Question: In my game, you can click on the orange box (it's supposed to represent a monster). Upon clicking, a green line will be appended to the characters div. For example for a better explanation:

This is the code I'm using to generate the line:
'''
l = document.createElement('div');
l.innerHTML='<div id="oLineBar" style=" transform: rotate(' + RANDOM + 'deg);" class="fadeIn2"><div id="lineBar" class="lineBarCharacter"></div></div>';
character.appendChild(l);
'''
And the CSS for that is:
'''
.lineBarCharacter{
height: 321px;
width: 2px;
background: rgba(39, 182, 0, 0.46)
}
#oLineBar {
position: absolute;
top: 20px;
left: 37px;
opacity: 1;
transition: transform 1s linear;
transform-origin: top left;
transform-style: preserve-3D;
-webkit-transition: opacity 1s;
transition: opacity 1s;
-ms-transition-property: opacity, -ms-transform;
}
'''
Now, I'm getting that orange boxes getboundingClientRect here:
'''
ClientRect {height: 95, width: 88, left: 1250.5, bottom: 471, right: 1338.5...}bottom: 471height: 95left: 1250.5right: 1338.5top: 376width: 88
'''
How do I determine the correct rotational degree, (from the getboundingClientRect data)?
Not just that specific orange box, but any data that is retrieved from getBoundingClientRect. If that makes sense.. I'm a bit lost, sorry in advance if this is confusing. I pretty much want that line to go into the same direction as where that orange box is.
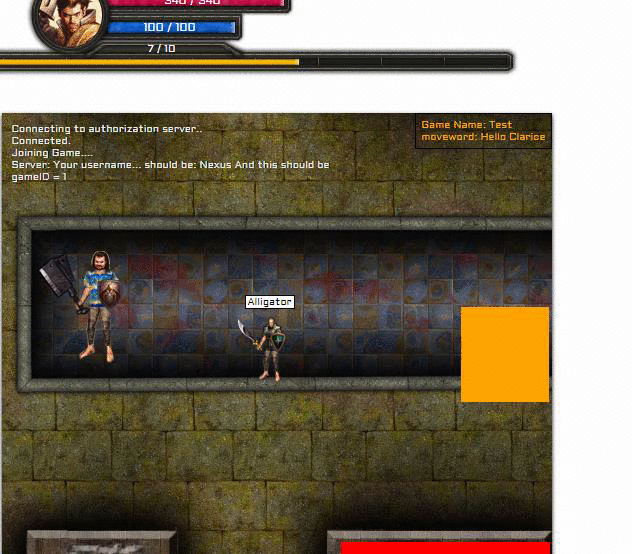
Answer: This is more of a math question rather than programming, but you should basically calculate the x and y differences between your character and its target, and then calculate the angle.
Assuming 'x1,y1' are the character coordinates, and 'x2,y2' are the target coordinates:
- '(x2-x1)'- '(y2-y1)'- 'ArcTangent ( (y2-y1) / (x2-x1))'- 'angleInRadians * (180/pi)'- '4*ArcTangent(1)''pi'
Now in JavaScript:
'''
var angle = Math.round(Math.atan((y2 - y1) / (x2 - x1)) * (180 / (4 * Math.atan(1))));
'''
- Or as Maurice suggested, use 'Math.atan2':'''
var angle = Math.round(Math.atan2(y2 - y1 , x2 - x1) * (180 / (4 * Math.atan(1))));
'''
'''
$(function () {
$(document).on("mousemove", function (ev) {
var x1 = 200,
y1 = 200;
var x2 = ev.clientX,
y2 = ev.clientY;
var d = Math.sqrt(Math.pow((y2 - y1),2)+Math.pow((x2 - x1),2));
var angle = Math.round(Math.atan2((y2 - y1) , (x2 - x1)) * (180 / (4 * Math.atan(1))));
console.log(angle);
$("#line").css({
"transform":"rotate("+angle+"deg)",
"width":d+"px"
});
});
});
'''
'''
#line {
position:absolute;
left:200px;
top:200px;
width:200px;
height:5px;
background:green;
transform-origin: 0% 0%;
transform:rotate(45deg);
}
'''
'''
<script src="https://ajax.googleapis.com/ajax/libs/jquery/2.1.1/jquery.min.js"></script>
<div id="line"></div>
'''
Here is a <URL> if you are on mobile.